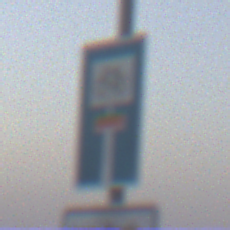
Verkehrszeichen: SackgasseRadverkehrDurchlaessig
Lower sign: HinweisGeaenderteVorfahrtVerkehrsfuehrungVerkehrsregelung3
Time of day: SunriseSunset
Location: Outdoor (Suburban)
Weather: Clear
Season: NotSpecified
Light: Natural